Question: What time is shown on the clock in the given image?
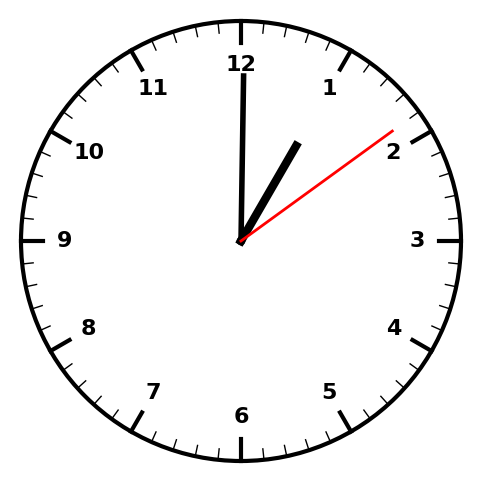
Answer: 01:00:09